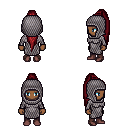
a pixel art fantasy rpg character, female body template, human, dark skin, chain mail, metal pants, brunette extra-long topknot hairstyle, chain hood, maroon shoes, four views (front, back, left, right), 2x2 character sprite sheet, small pixel art, hard edges, no anti-aliasing